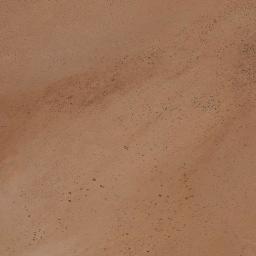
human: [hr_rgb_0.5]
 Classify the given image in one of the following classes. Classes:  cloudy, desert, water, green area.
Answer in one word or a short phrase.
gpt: desert